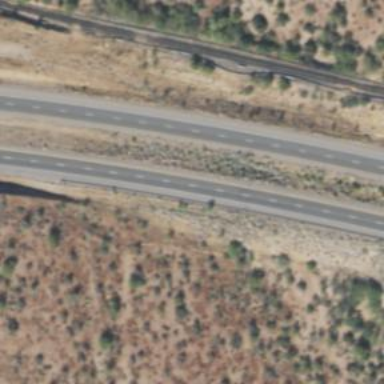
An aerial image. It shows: Abandoned road.